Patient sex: M
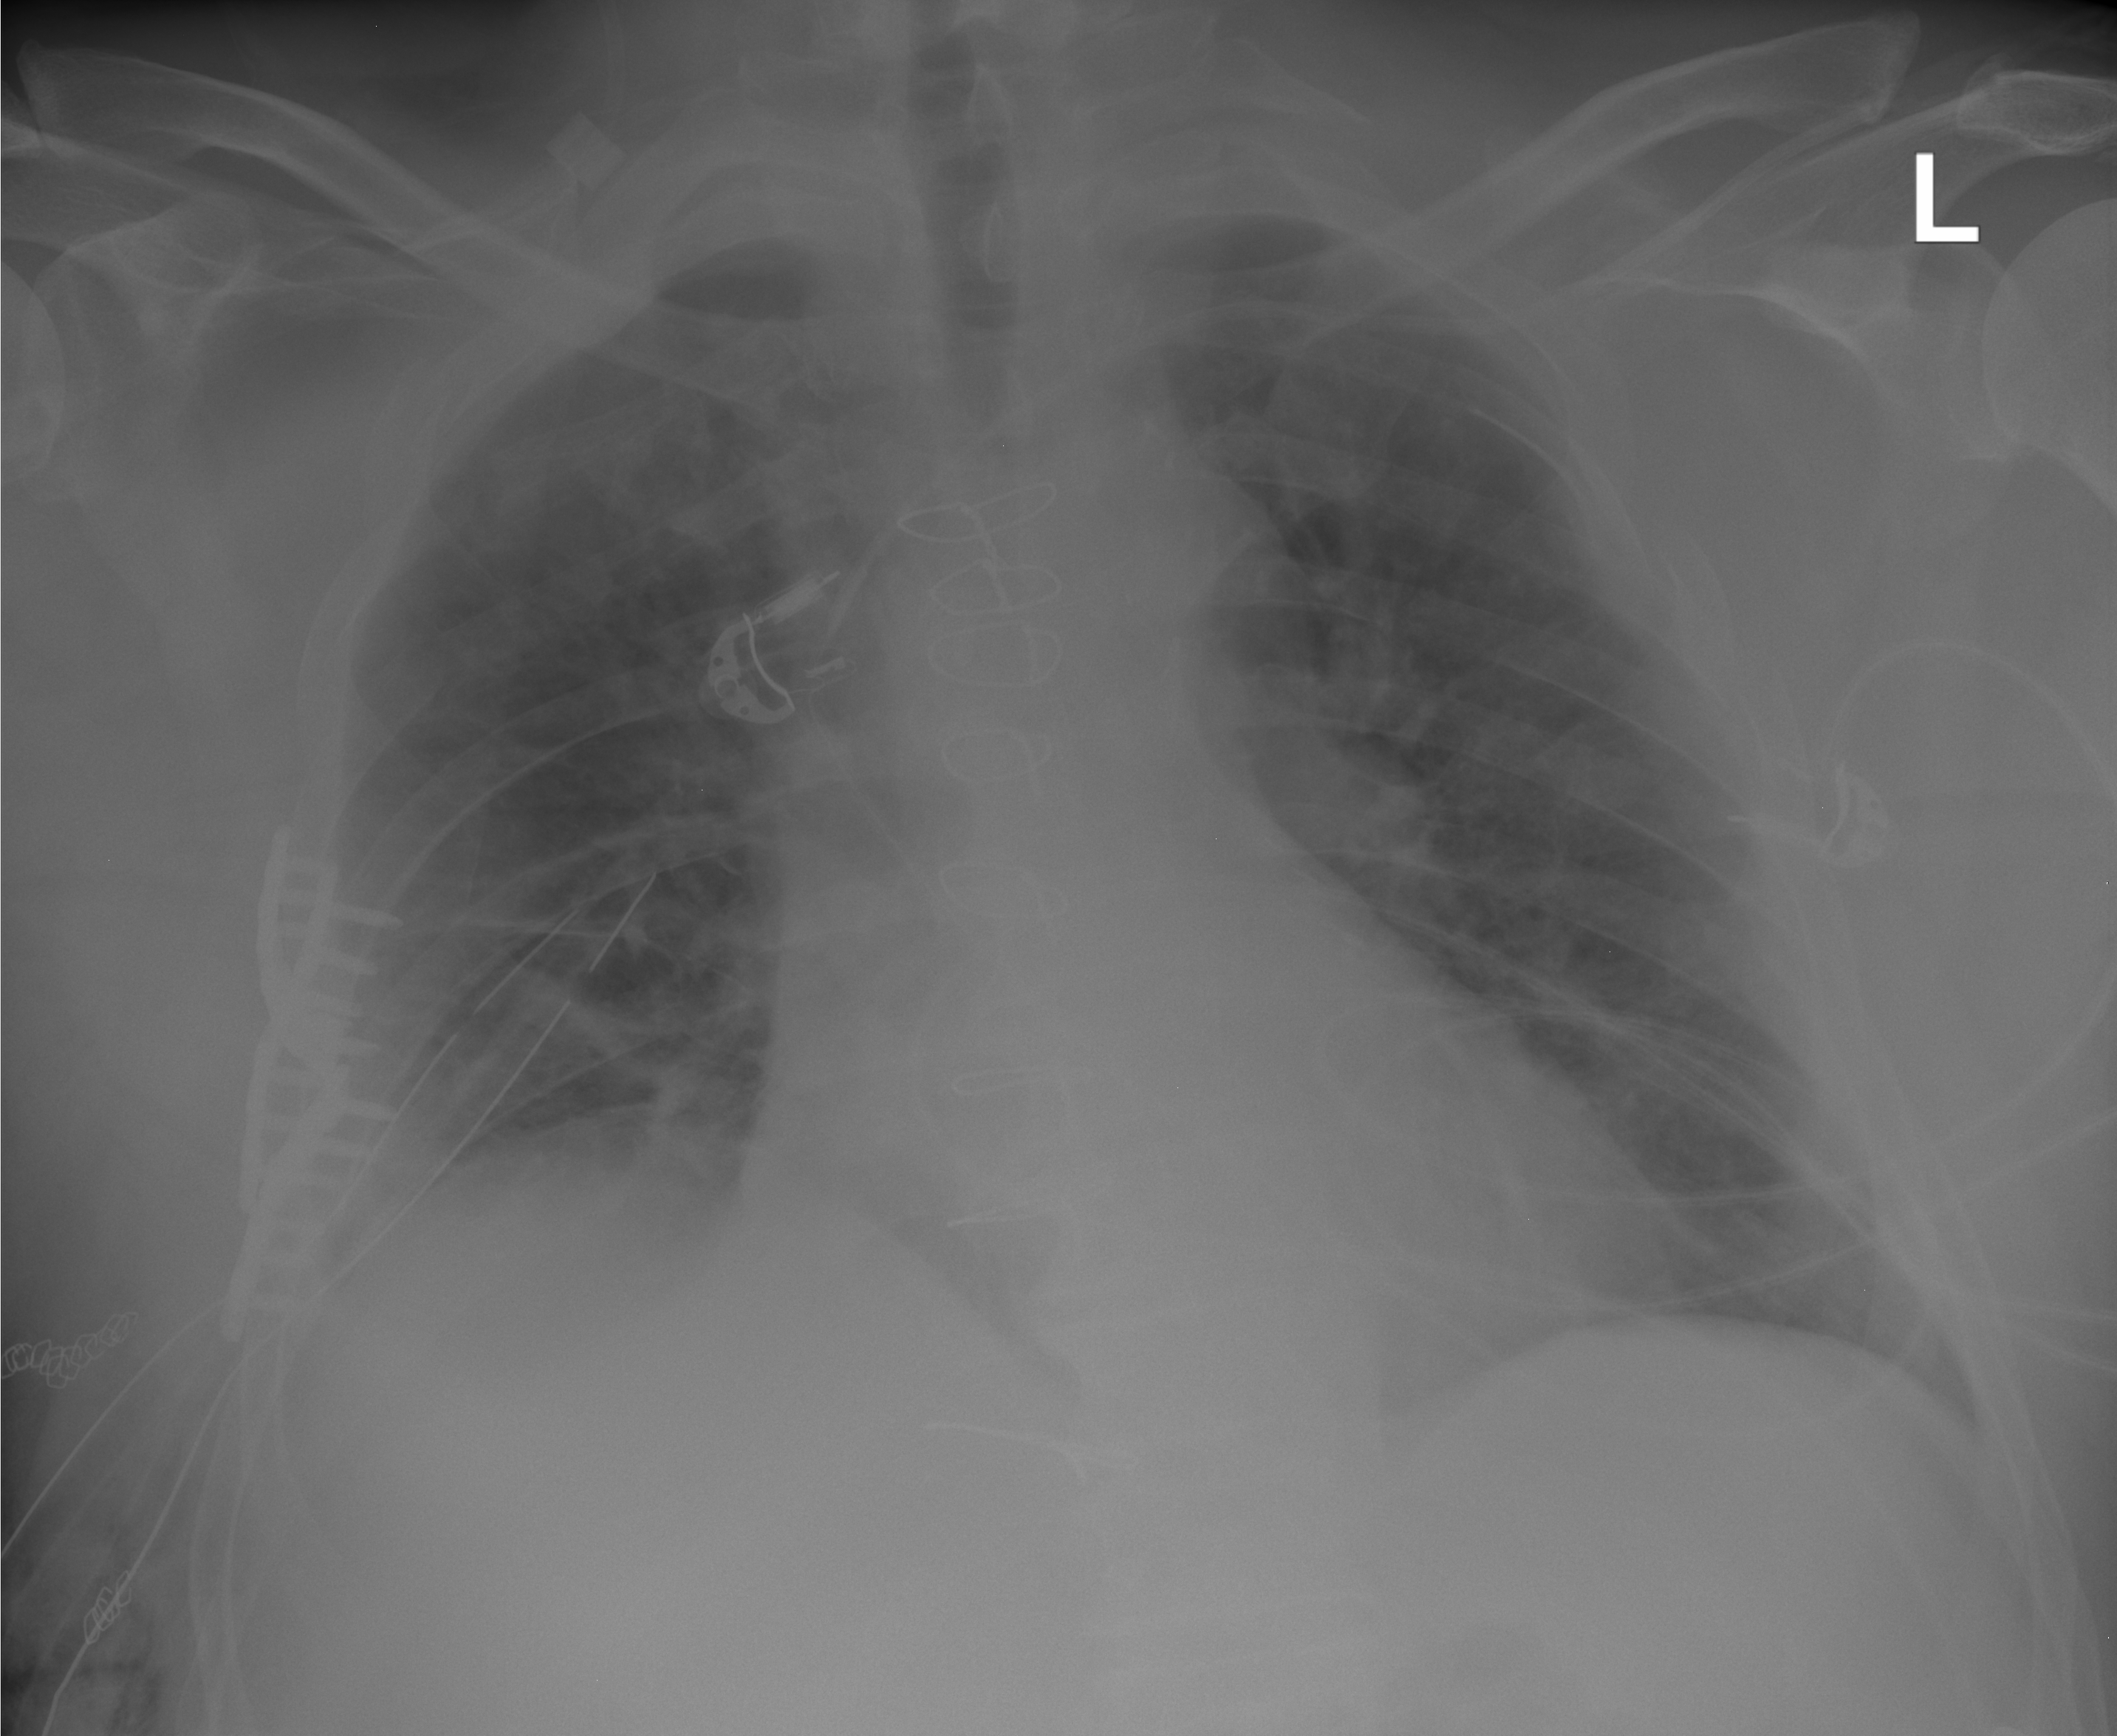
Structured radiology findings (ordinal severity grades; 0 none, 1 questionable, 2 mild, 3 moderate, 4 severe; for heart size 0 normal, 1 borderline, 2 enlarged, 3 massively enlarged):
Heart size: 0
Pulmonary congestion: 0
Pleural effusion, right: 0
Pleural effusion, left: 0
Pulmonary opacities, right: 0
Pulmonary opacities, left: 1
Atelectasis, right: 1
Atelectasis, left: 0